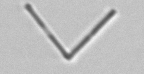
Label: Nanoneis